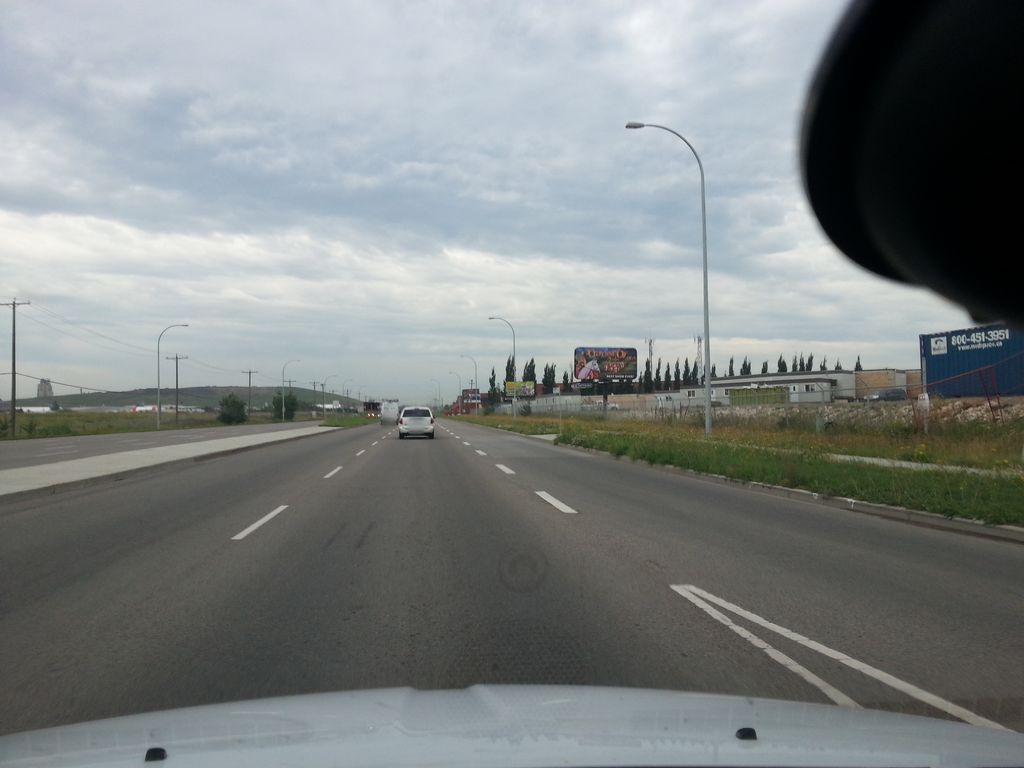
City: edmonton